Question: I am trying to code context menu similar to the one Dropbox has:

I thought that the best way to do this is to style QMenu attached to the QSystemTrayIcon:
'''
class canvas : public QMenu
{
Q_OBJECT
public:
canvas(QObject* parent = 0);
};
canvas::canvas(QObject* parent) : QMenu()
{
setStyleSheet("QMenu{background-color:#00ff00;}");
}
class tray_icon : public QSystemTrayIcon
{
Q_OBJECT
public:
tray_icon(canvas* a_canvas, QObject* parent = 0);
};
tray_icon::tray_icon(canvas* a_canvas, QObject* parent) : QSystemTrayIcon(parent)
{
setContextMenu(a_canvas);
}
'''
But for some reason QMenu does not react to the setStyleSheet call and it stays the same.
I have couple questions:
1. What I am doing wrong in this situation (why the background colour is not set to green).
2. Is QMenu the right tool to build dropdowns like that (maybe I should use some other widget). How Dropbox made such a menu?
Thank you!
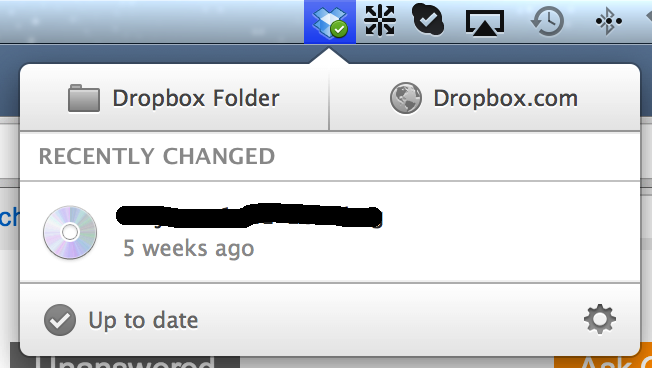
Answer: As for the style sheet - since I've only done non-customized tray menus with QT it's hard for me to say what is wrong with the given example, i think you need to override the items in the menu bar as well, since this would only set the background for the menu, and since the item takes the whole width, I think you just can't see the background. Try setting styles for 'QMenu::item' and 'QMenu::item:selected' to see if that helps.
As for the approach - again, haven't done the exact thing, but i don't think that a generic 'QMenu' will fit this, since you don't have much control over how buttons are laid out and I don't see a way to get blank space like in the Dropbox example, I think you need your own widget implementation and add other widgets, lay them out etc. You could subclass 'QMenu' and try adding some custom widgets like buttons etc to see if that can help you give the changes you need.